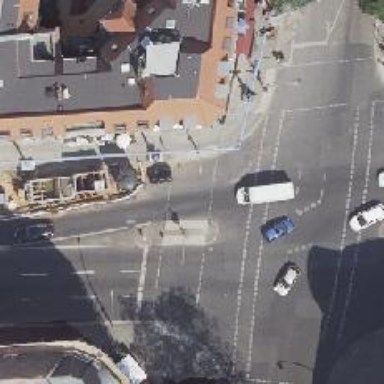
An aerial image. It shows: Road crossing with traffic signals.